Question: I love the Sublime Text's Monokai theme. Except for one thing: it is difficult to distinguish the active tab from inactive. So I want to make the inactive tab a bit lighter.
I've looked through Monokai.tmTheme file and don't really know what to change (or even if it's the right file).
So, how do I change the background color of the Inactive Tab?

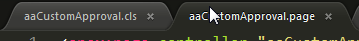
Answer: I found the answer. Go to 'C:\Users\{user}\AppData\Roaming\Sublime Text 2\Packages\Theme - Default\Default.sublime-theme'
Go to line 529 and mess with the last number in the 'tint_modifier' key, until your find the color pleasing.